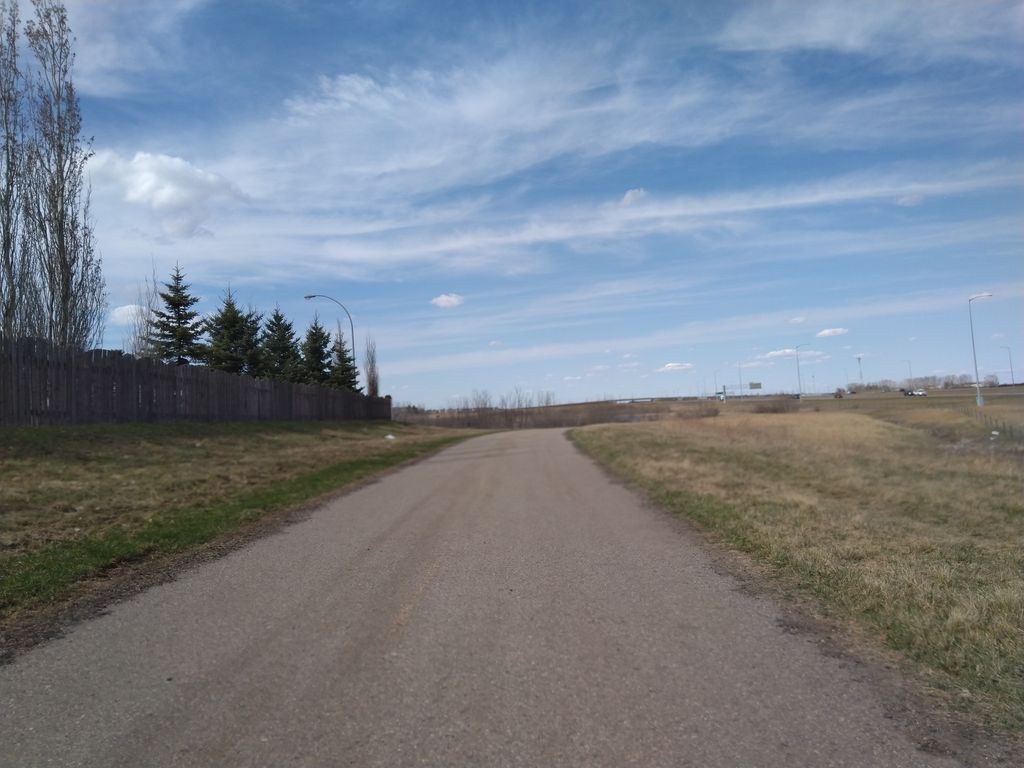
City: calgary